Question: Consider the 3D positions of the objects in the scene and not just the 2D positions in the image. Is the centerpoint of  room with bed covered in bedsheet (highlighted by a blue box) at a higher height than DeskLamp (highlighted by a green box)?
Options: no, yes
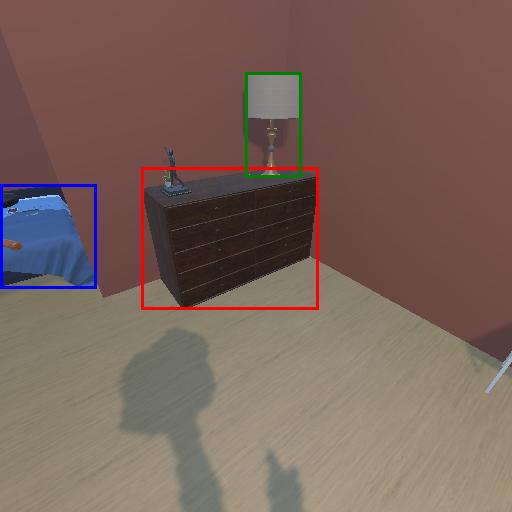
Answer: no